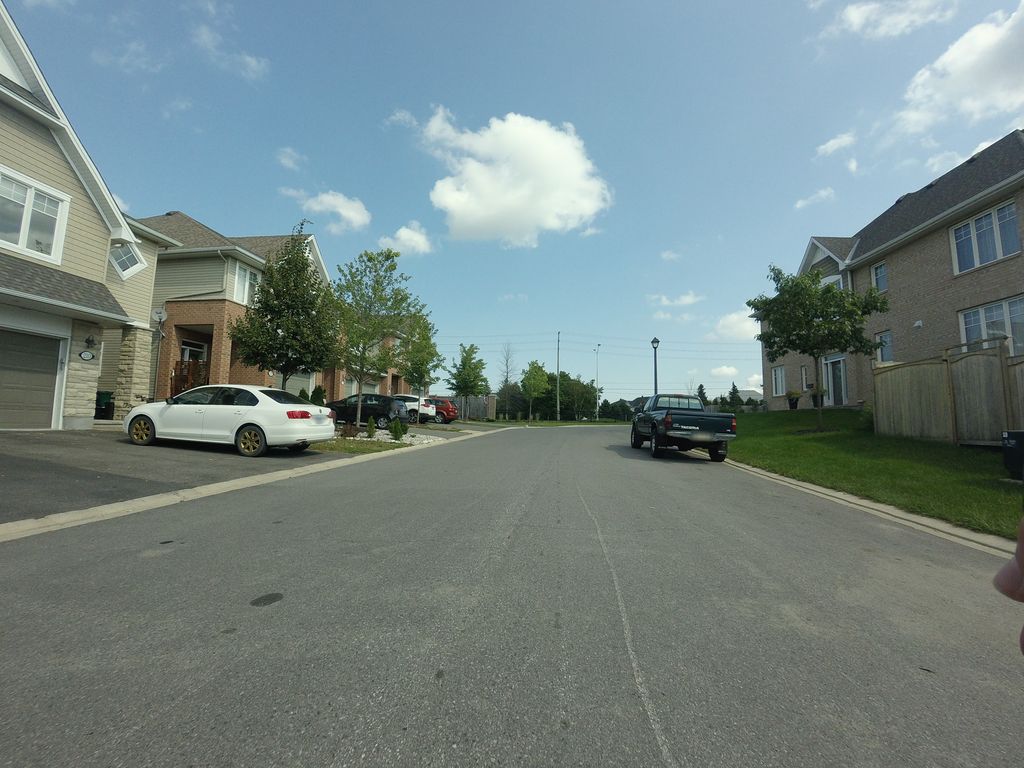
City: ottawa-gatineau